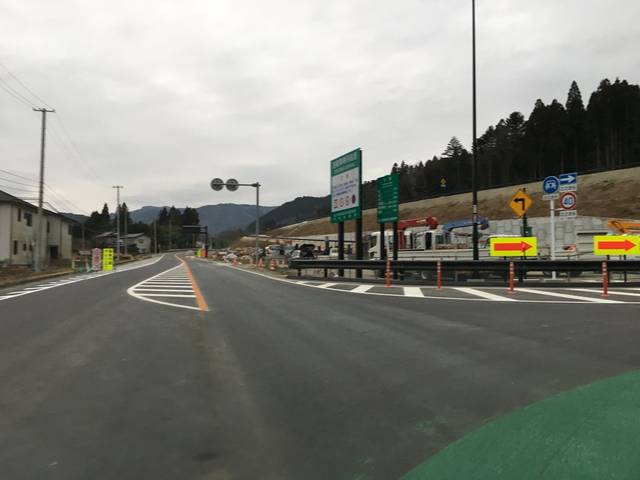
Region: Japan
Coordinates: 37.768, 140.848